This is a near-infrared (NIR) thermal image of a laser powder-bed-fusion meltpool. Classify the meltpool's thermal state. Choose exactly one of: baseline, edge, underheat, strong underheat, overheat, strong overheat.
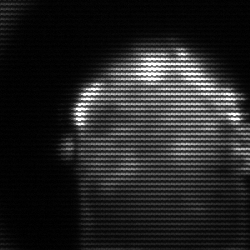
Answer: baseline